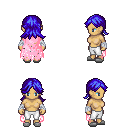
a pixel art fantasy rpg character, female body template, human, tanned skin, pink tattered cape, white pants, blue loose hair, white cloth bandages, white slippers, four views (front, back, left, right), 2x2 character sprite sheet, small pixel art, hard edges, no anti-aliasing